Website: lowes
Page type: billing-address
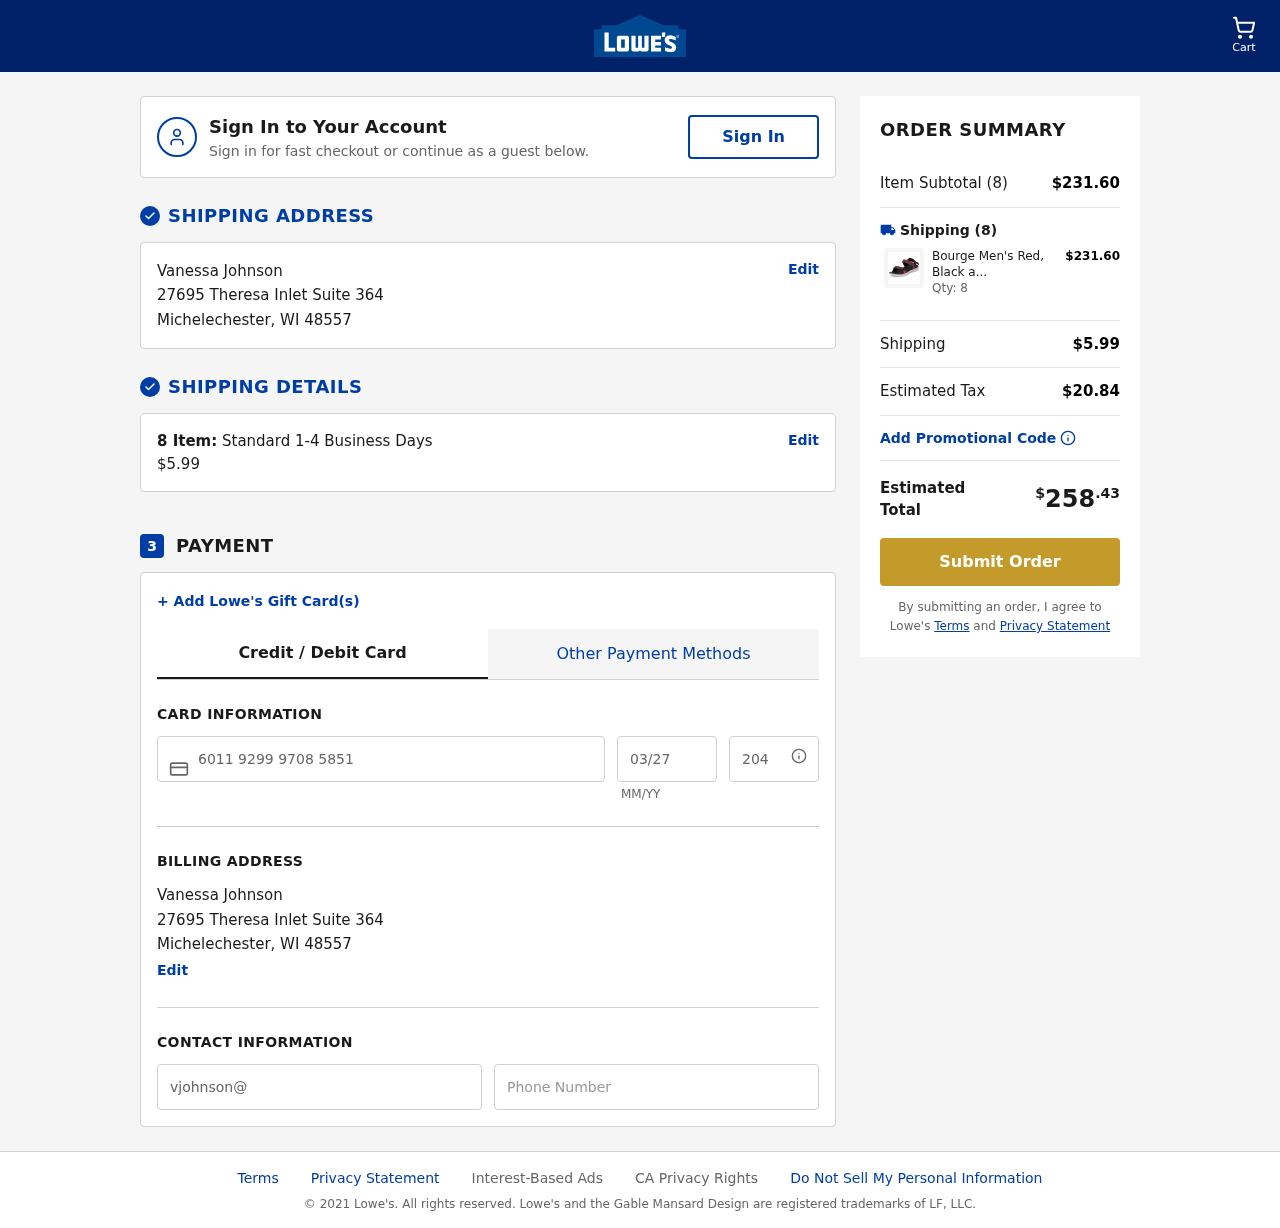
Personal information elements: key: PII_CARD_CVV
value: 204
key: PII_CARD_EXPIRY
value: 03/27
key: PII_CARD_NUMBER
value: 6011 9299 9708 5851
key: PII_CITY
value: Michelechester
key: PII_EMAIL
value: vjohnson@hotmail.com
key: PII_FULLNAME
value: Vanessa Johnson
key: PII_PHONE
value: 8757513582
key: PII_POSTCODE
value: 48557
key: PII_STATE_ABBR
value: WI
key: PII_STREET
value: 27695 Theresa Inlet Suite 364
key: PII_FULLNAME2
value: Vanessa Johnson
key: PII_CITY2
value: Michelechester
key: PII_STATE_ABBR2
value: WI
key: PII_POSTCODE_FULL
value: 48557
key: PII_POSTCODE_NUMERIC
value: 48557
Product elements: key: PRODUCT1_NAME
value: Bourge Men's Red, Black and Grey Floaters-7 UK (41 EU) (8 US) (Grada-32)
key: PRODUCT1_PRICE
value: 28.95
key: PRODUCT1_QUANTITY
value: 8
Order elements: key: ORDER_NUM_ITEMS
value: Cart
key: ORDER_NUM_ITEMS
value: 8 Item:
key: ORDER_NUM_ITEMS
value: Item Subtotal (8)
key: ORDER_SHIPPING_COST
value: $5.99
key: ORDER_SUBTOTAL
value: $231.60
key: ORDER_TAX
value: $20.84
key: ORDER_TOTAL
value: $258.43